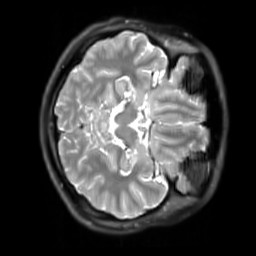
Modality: PDw
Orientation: axial
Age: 20
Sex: female
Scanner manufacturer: siemens
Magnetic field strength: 3 T
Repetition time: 11.88 s
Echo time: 0.014 s